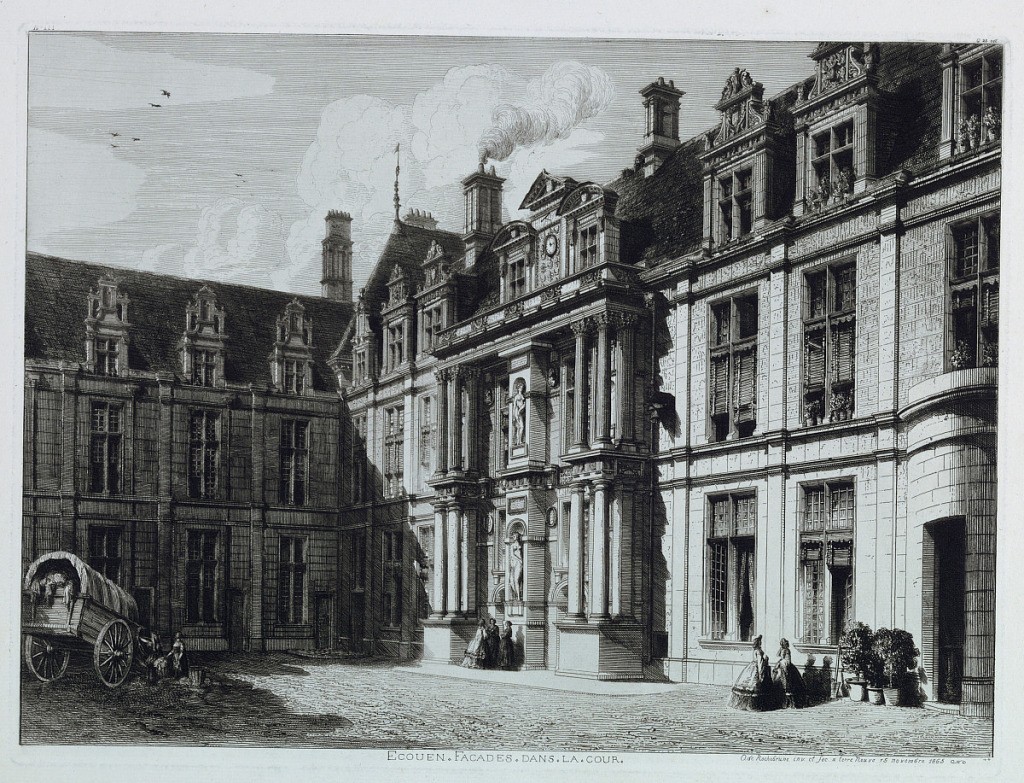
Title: Ecouen Facades Dans la Court
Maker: Octave Guillaume de Rochebrune, French, 1824 - 1900
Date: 1865
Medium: Etching on paper
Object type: Print
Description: View of the courtyard of the chateau at Écouen. At the left, a cart, and at the right two ladies stand in conversation.